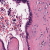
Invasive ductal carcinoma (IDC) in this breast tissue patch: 0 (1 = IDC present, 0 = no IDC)